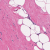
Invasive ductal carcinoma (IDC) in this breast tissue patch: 0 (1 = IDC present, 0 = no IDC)